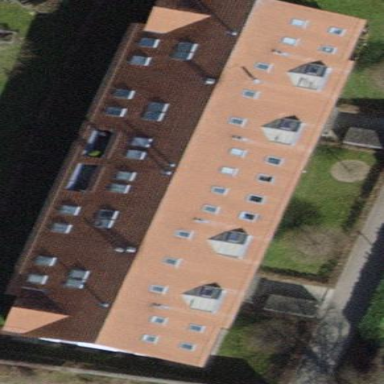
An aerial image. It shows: View of apartment building.